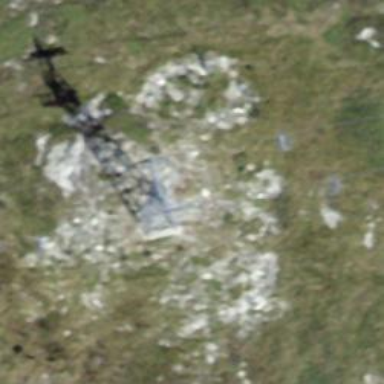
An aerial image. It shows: Pylon for aerialway.